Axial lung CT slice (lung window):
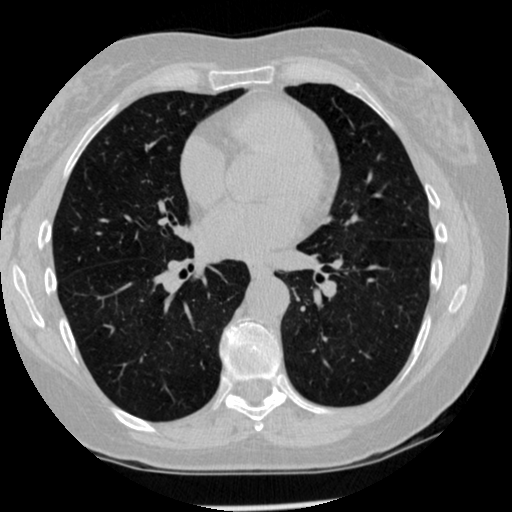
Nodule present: no